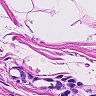
Metastatic tissue present: no